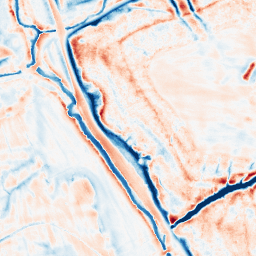
Category: edge_preserving
Decomposition family: bilateral
Decomposition parameters: d: 21
sigma_color: 50
sigma_space: 25
Upsampling method: quadratic
Upsampling parameters: scale: 8
Upsampling scale: 8